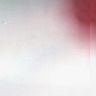
Metastatic tissue present: no